九年级 · 立体几何学
如图所示, 用高为 $6 \mathrm{~cm}$ 、底面直径为 $4 \mathrm{~cm}$ 的圆柱 $A$ 的侧面展开图, 再围成不同于 $A$ 的另一个圆柱 $B$, 则圆柱 $B$ 的体积为 $(\quad)$

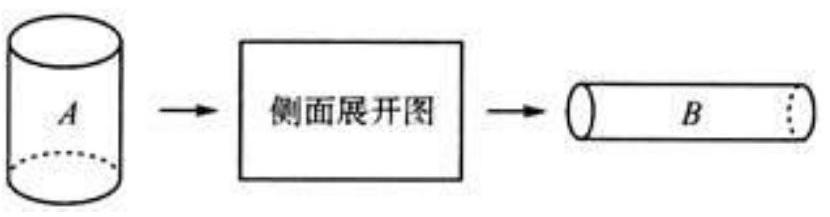
A. $24 \pi \mathrm{cm}^{3}$
B. $36 \pi \mathrm{cm}^{3}$
C. $36 \mathrm{~cm}^{3}$
D. $40 \mathrm{~cm}^{3}$

第 II 卷（非选择题）
答案: C
解析: 【分析】

根据高为 $6 \mathrm{~cm}$, 底面直径为 $4 \mathrm{~cm}$ 的圆柱 $A$ 的侧面展开图求得围成不同于 $A$ 的另一个圆柱 $B$ 的底面周长是 $6 \mathrm{~cm}$, 高是 $4 \pi \mathrm{cm}$, 再根据圆柱的体积等于底面积 $\times$ 高进行计算.

本题主要考查了旋转的性质, 展开与折叠的应用, 解题的关键是熟练掌握旋转的性质, 展开与折叠的计算.

【解答】

解: 根据题意, 得到另一个圆柱 $B$ 的底面周长是 $6 \mathrm{~cm}$, 高是 $4 \pi \mathrm{cm}$,
则圆柱 $B$ 的体积为 $\pi\left(\frac{6}{2 \pi}\right)^{2} \times 4 \pi=36\left(\mathrm{~cm}^{3}\right)$.

故选 $C$.